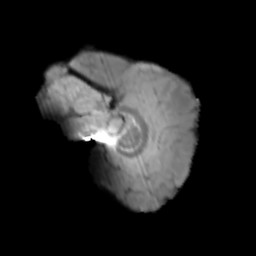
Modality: T2w
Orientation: sagittal
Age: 13
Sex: male
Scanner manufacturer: siemens
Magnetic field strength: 3 T
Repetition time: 3.8 s
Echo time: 0.07 s